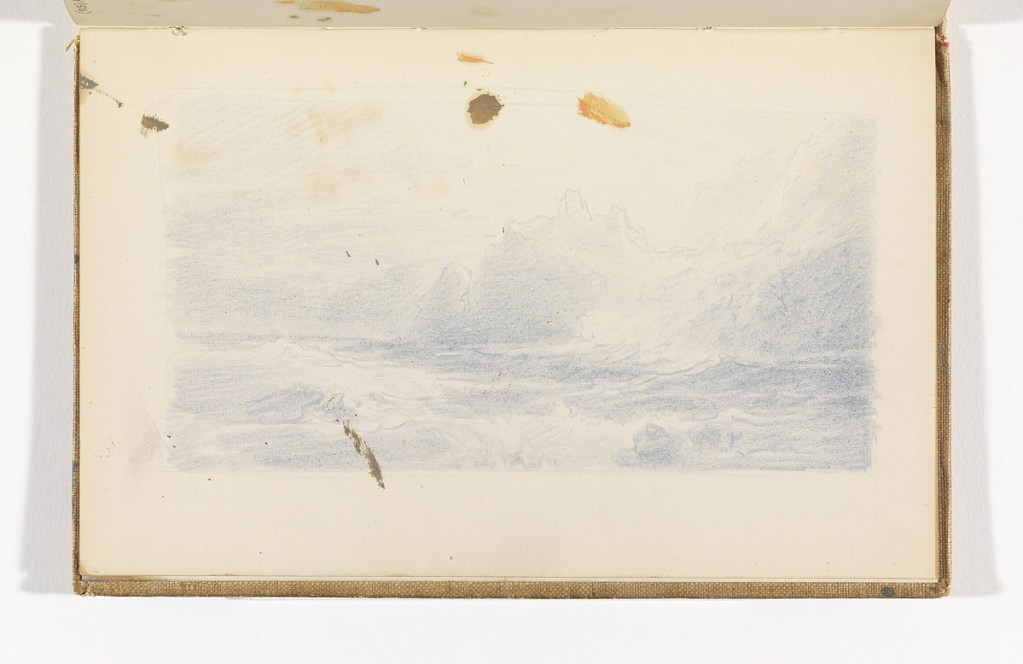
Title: View of Blue Seascape with Cliffs and Structures
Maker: William Trost Richards, American, 1833–1905
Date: after 1878
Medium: Blue colored pencil on cream wove paper
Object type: Sketchbook folio
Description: Choppy ocean with small rocks in left foreground, cliffs at right, structures atop cliffs.